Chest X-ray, AP view. Patient: 23 years old, sex M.
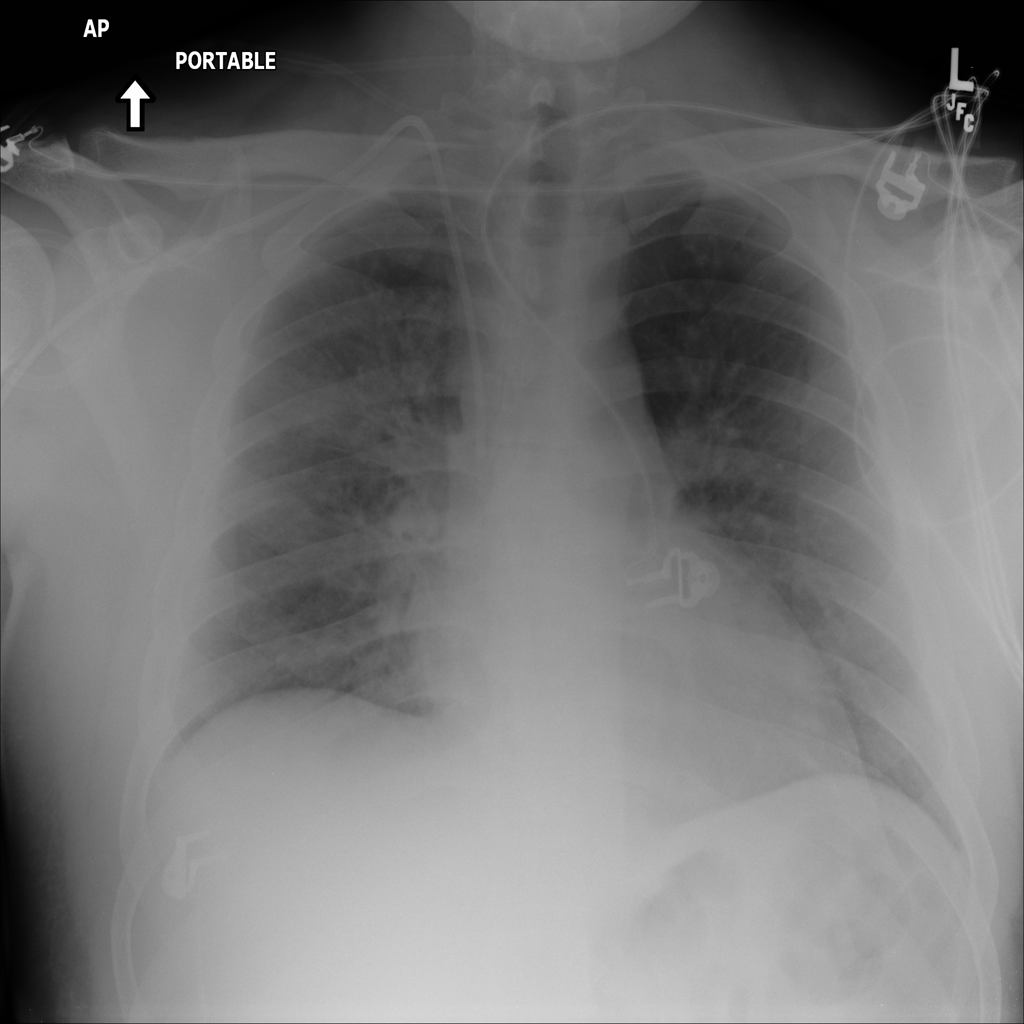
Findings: No Finding